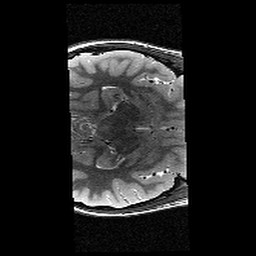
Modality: T2w
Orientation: axial
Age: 11
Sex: female
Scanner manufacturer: siemens
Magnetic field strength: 3 T
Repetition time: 9.23 s
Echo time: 0.067 s